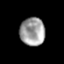
Tissue: prostate
Cell type: T cells
Senescence score: 0.2396
Nuclear area (px): 687
Mean DAPI intensity: 158.987